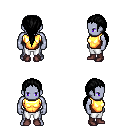
a pixel art fantasy rpg character, male body template, dark elf, purple skin, gold chest armor, white pants, black ponytail hairstyle, maroon shoes, four views (front, back, left, right), 2x2 character sprite sheet, small pixel art, hard edges, no anti-aliasing